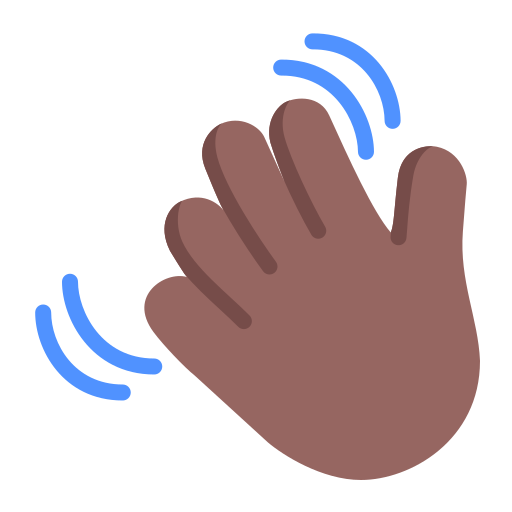
waving hand flat  dark